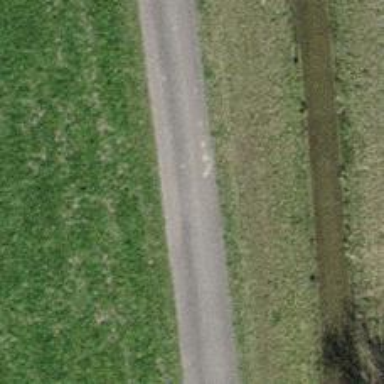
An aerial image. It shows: Track with grade2 pebblestone surface.